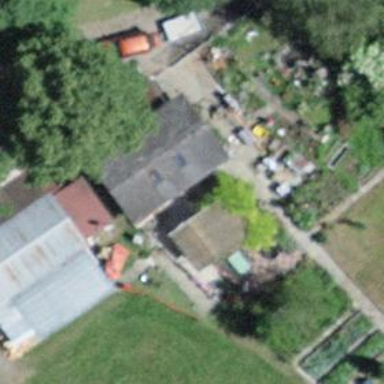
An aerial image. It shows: Shed.